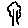
Label: tree